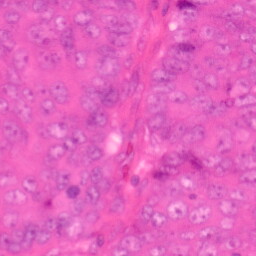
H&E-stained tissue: Colon